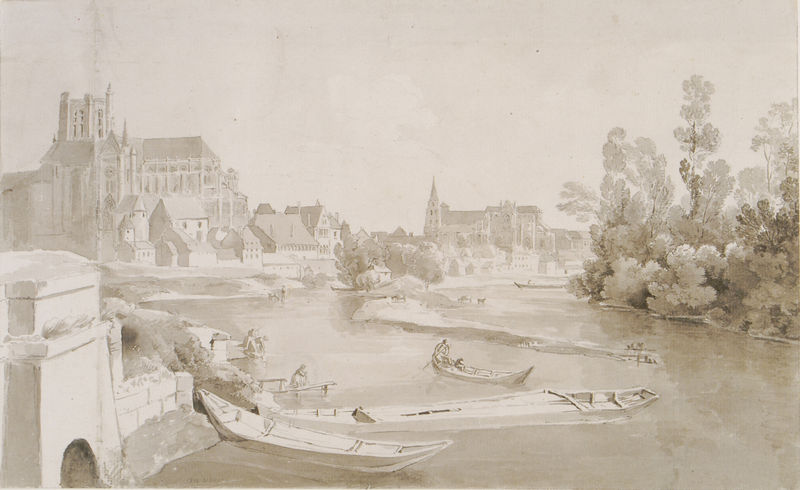
Titel: Auxerre
Künstler: Johann Georg von Dillis
Standort: München
Institution: Staatliche Graphische Sammlung
Schlagwörter: baum, hand, himmel, mann, wasser, weiß, aquarell, bäume, fluss, landschaft, menschen, see, stadt, ufer, braun, frankreich, grau, paris, schwarz, skizze, zeichnung, dach, gebäude, gras, haus, schloss, steine, holland, gräser, häuser, hügel, spiegelung, brücke, busch, büsche, gewässer, kirche, sträucher, insel, england, gotik, wald, zart, boot, boote, kahn, ruder, turm, schiff, ansicht, bogen, ort, fischer, dorf, dächer, mauer, hafen, kähne, rundbogen, kai, böschung, sandbank, steg, ruderer, rudern, kirchen, schlote, fugen, laviert, tusche, burg, türme, torbogen, dom, kohle, festung, bleistift, münster, landzunge, kathedrale, gotisch, mauern, romanik, stadtmauer, gothik, delta, ruderboote, loire, rhein, gouache, reiseskizze, gondel, köln, altstadt, donau, stadtsiluette, fähren, strau, kan, reisezeichnung, kathedarle, sschornsteine, windsor, 19. jahrhundert, kathetrahle